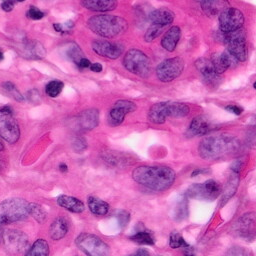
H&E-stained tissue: Pancreatic